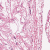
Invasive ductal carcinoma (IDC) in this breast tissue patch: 0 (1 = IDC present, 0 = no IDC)